Interaction volume radius: 5 \u00c5
Interaction volume height: 25 \u00c5
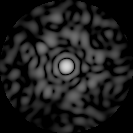
Disorder parameter: 0.8113